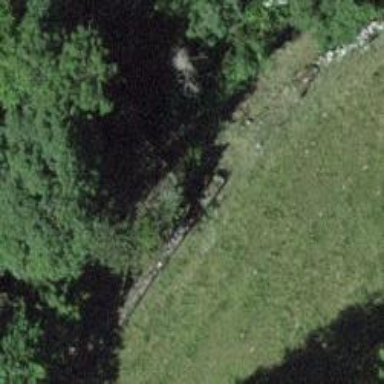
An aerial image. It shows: Dry stone wall barrier.